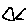
Label: triangle